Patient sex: M
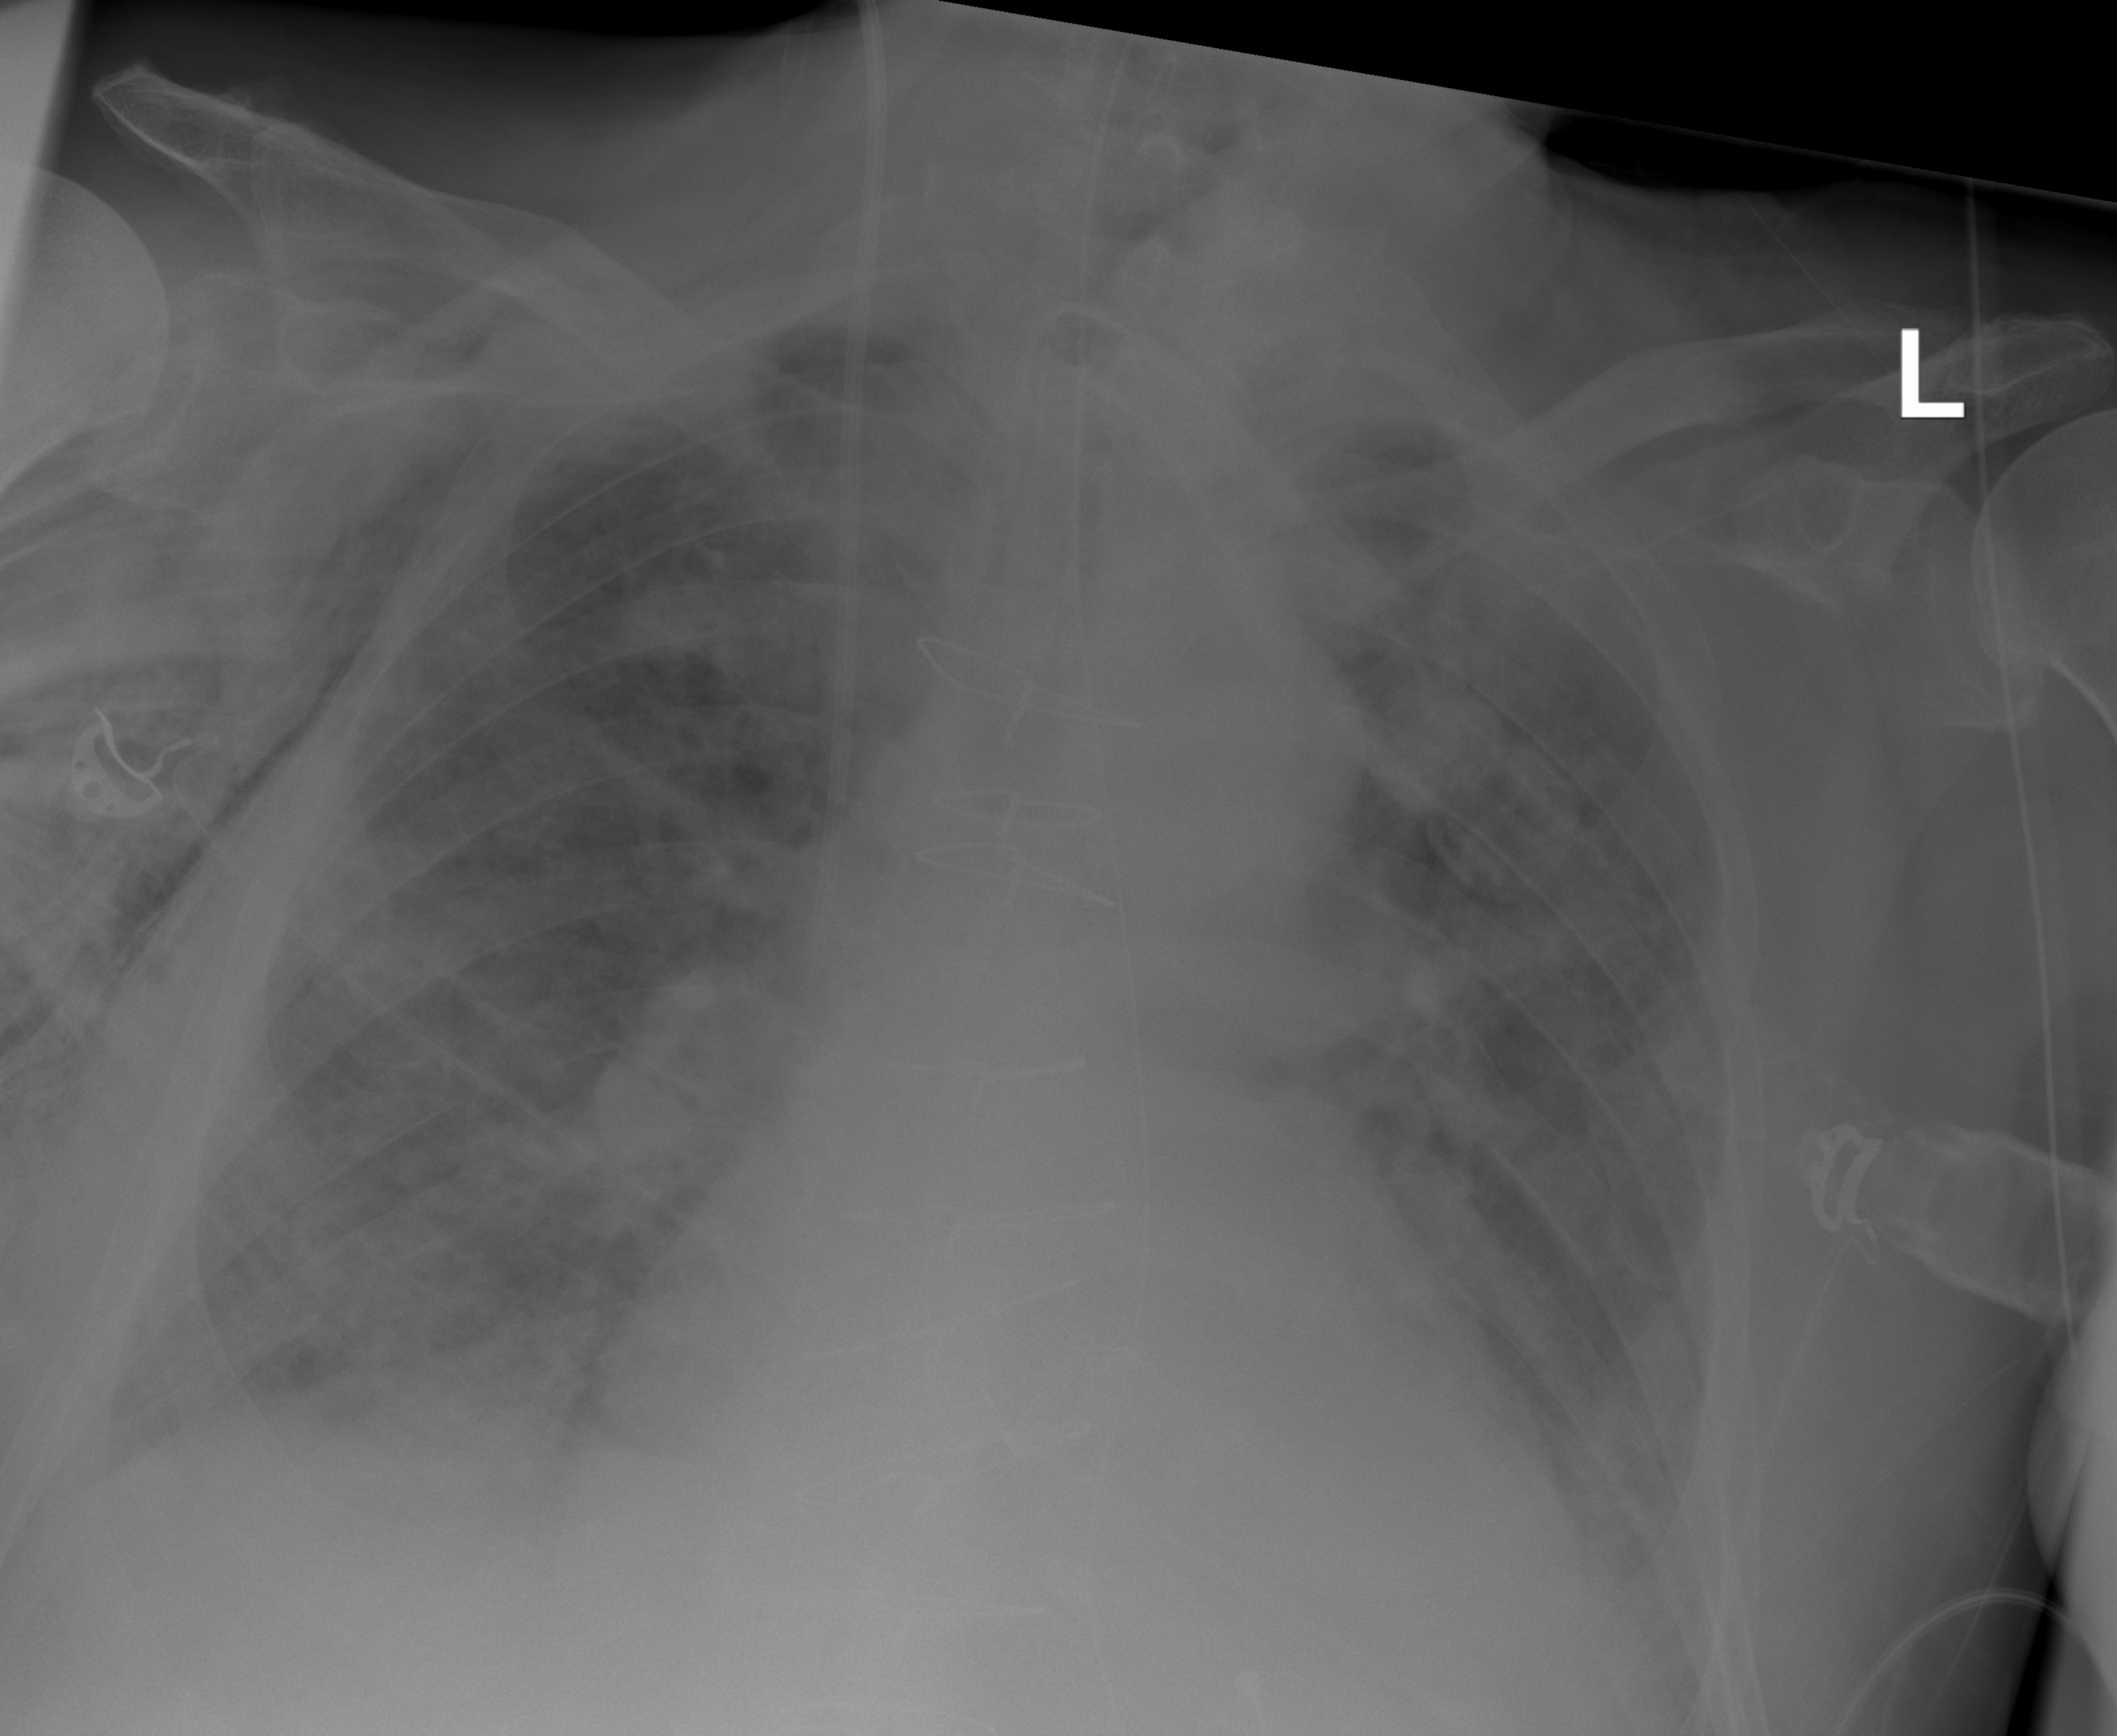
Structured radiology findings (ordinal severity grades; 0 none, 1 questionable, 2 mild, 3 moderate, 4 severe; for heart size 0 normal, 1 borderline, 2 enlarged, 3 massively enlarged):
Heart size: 2
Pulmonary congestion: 2
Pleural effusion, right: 1
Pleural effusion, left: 2
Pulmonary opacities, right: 2
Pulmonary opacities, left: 2
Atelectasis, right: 0
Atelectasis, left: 2